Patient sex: F
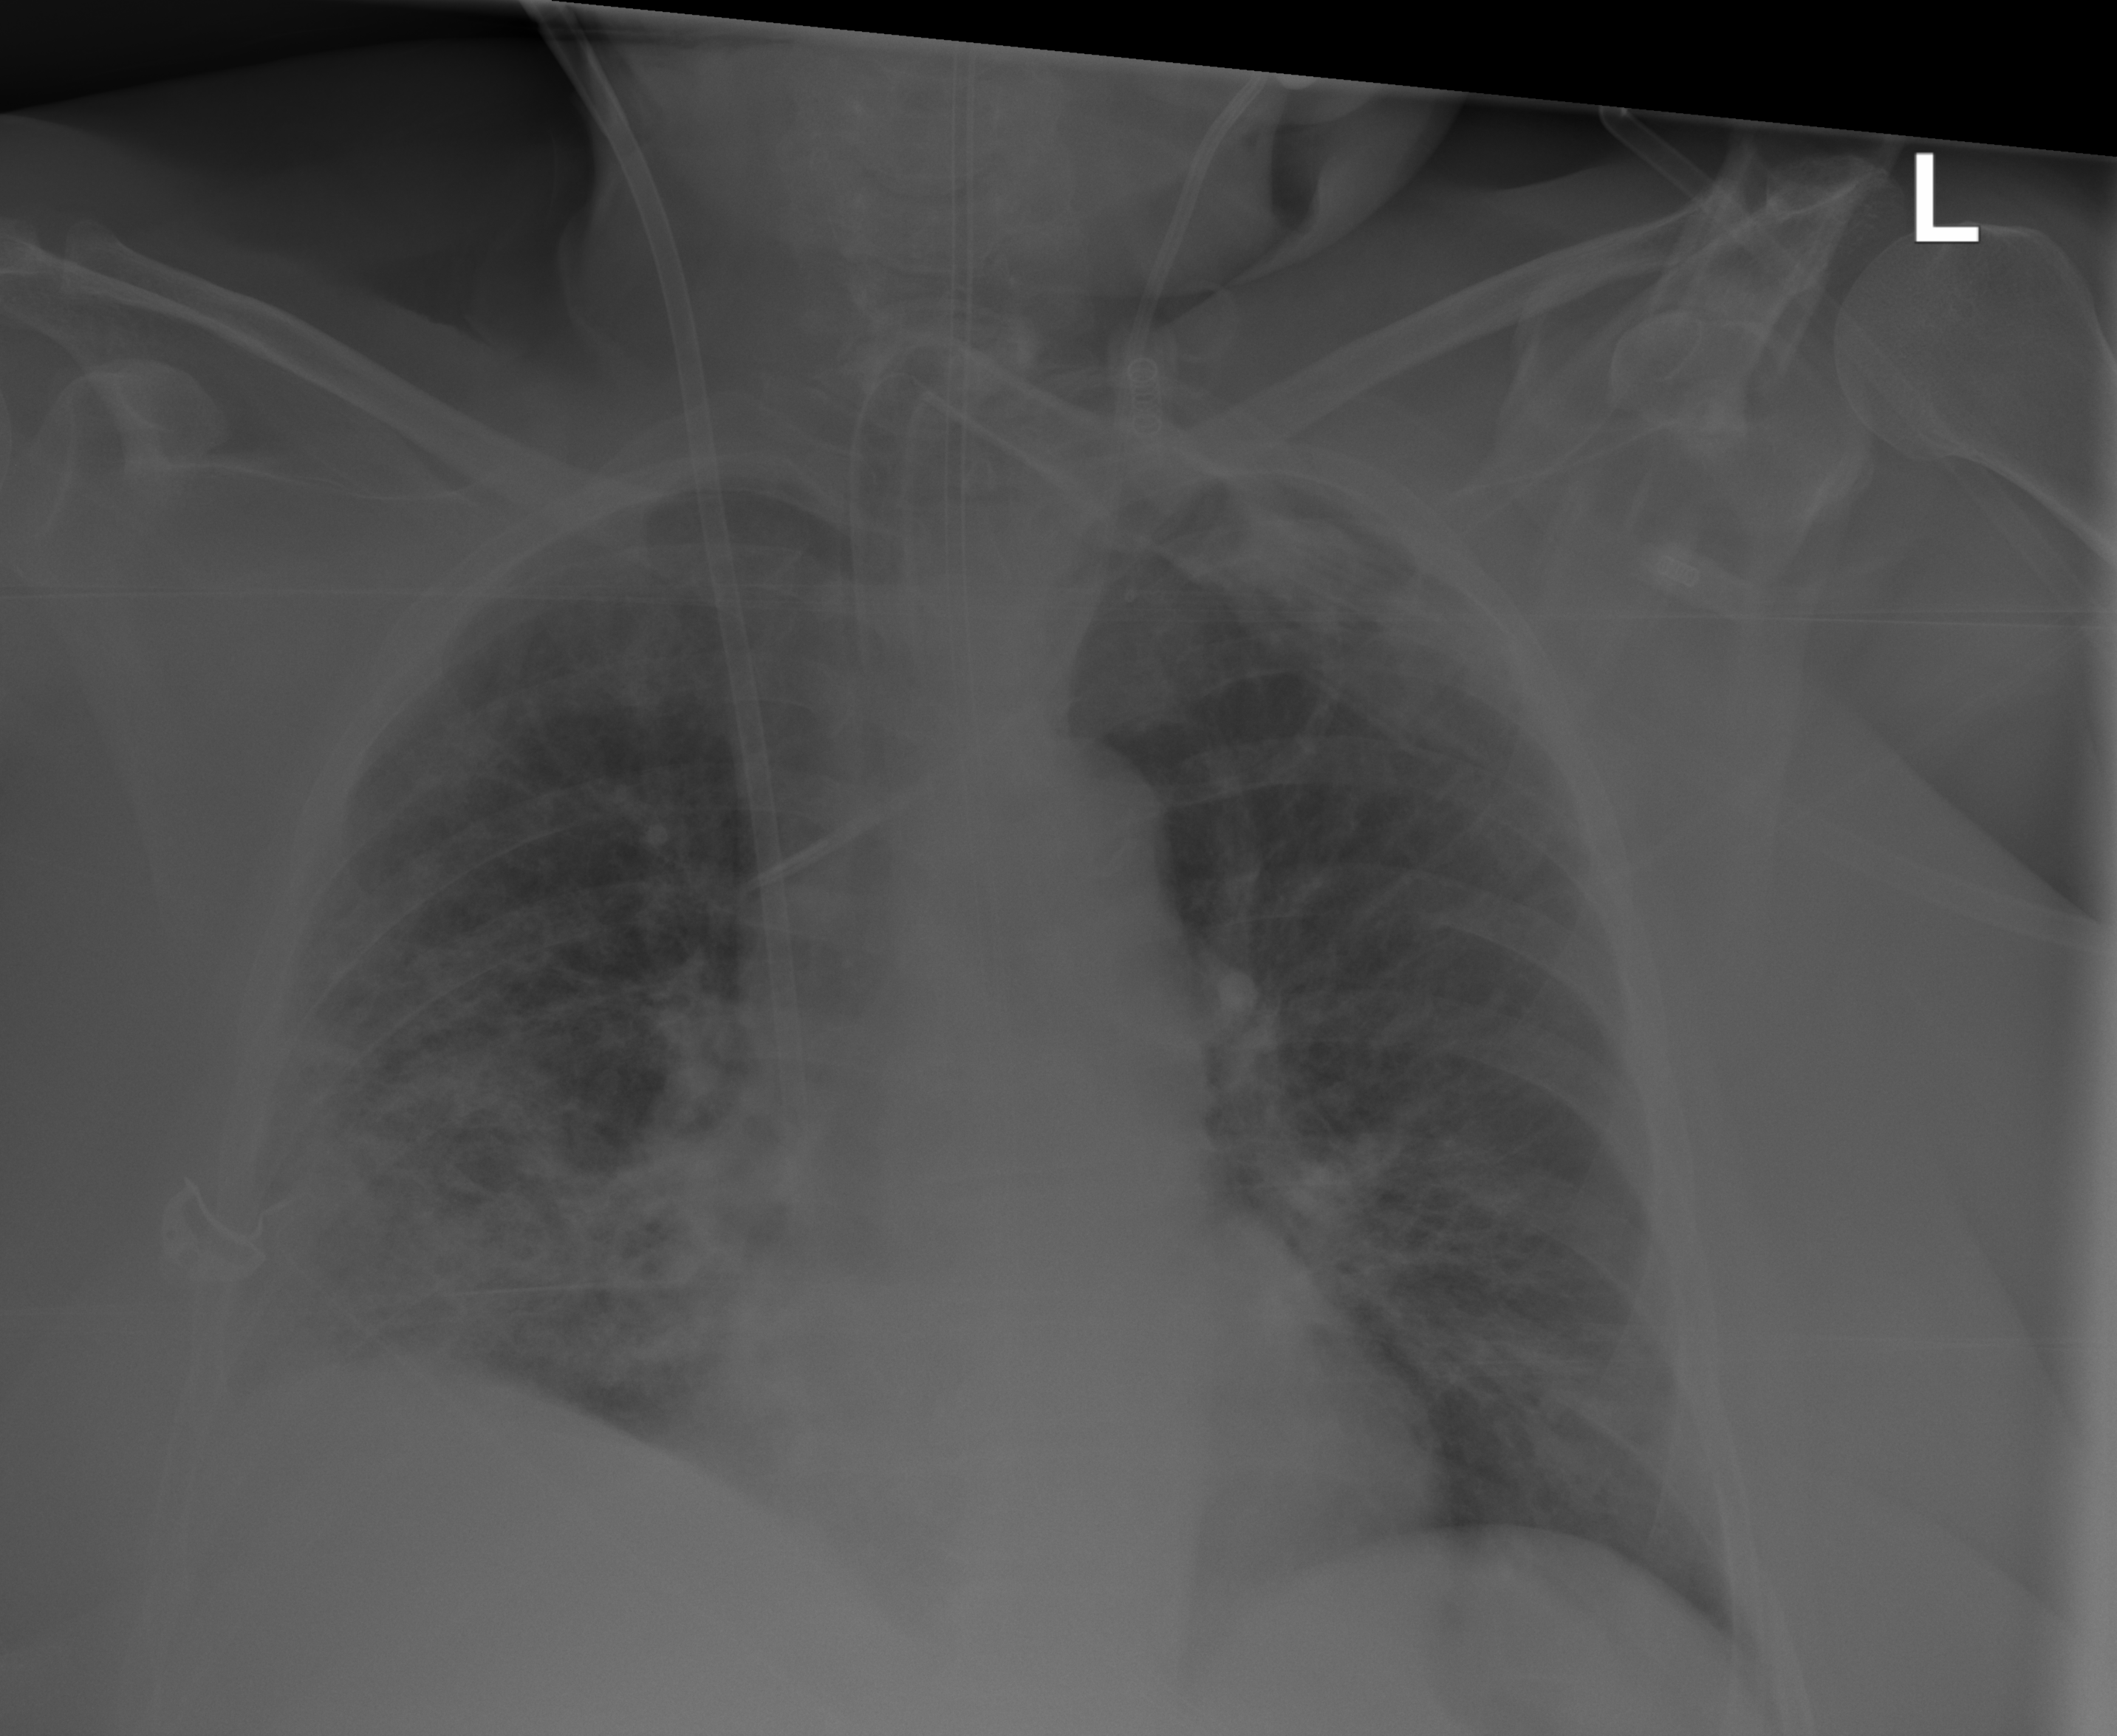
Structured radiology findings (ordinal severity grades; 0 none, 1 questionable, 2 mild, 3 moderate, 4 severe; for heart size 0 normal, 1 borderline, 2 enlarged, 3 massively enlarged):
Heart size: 0
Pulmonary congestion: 0
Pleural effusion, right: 2
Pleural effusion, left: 0
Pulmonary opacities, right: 3
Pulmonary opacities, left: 3
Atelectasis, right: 2
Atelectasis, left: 0